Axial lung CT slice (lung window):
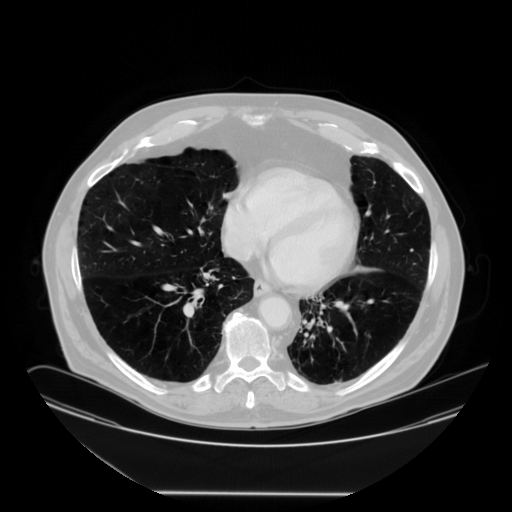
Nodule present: no